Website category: phone
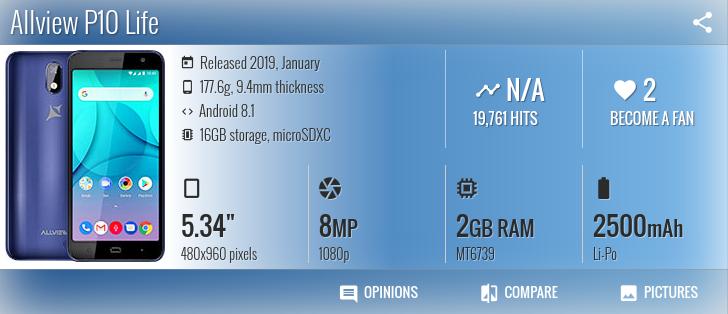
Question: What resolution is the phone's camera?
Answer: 1080p

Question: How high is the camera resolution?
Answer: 1080p

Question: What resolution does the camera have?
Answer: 1080p

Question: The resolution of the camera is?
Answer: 1080p

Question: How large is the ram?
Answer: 2 GB RAM

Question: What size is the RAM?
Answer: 2 GB RAM

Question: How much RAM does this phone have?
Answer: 2 GB RAM

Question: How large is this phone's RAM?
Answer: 2 GB RAM

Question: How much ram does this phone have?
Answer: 2 GB RAM

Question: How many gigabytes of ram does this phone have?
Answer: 2 GB RAM

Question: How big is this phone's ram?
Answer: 2 GB RAM

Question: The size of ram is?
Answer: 2 GB RAM

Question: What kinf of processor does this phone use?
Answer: MT6739

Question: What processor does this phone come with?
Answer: MT6739

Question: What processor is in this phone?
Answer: MT6739

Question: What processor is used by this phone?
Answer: MT6739

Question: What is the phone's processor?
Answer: MT6739

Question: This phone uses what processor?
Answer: MT6739

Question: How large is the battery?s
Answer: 2500 mAh

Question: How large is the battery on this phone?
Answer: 2500 mAh

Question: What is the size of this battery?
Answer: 2500 mAh

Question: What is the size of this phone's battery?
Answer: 2500 mAh

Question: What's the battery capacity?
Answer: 2500 mAh

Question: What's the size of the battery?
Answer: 2500 mAh

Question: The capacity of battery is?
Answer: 2500 mAh